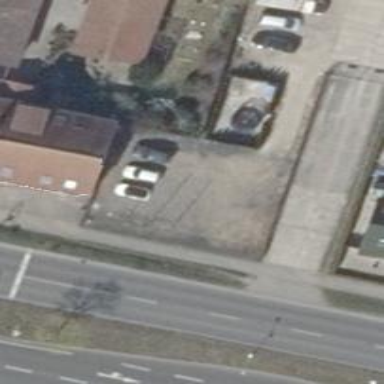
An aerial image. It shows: Car shop.